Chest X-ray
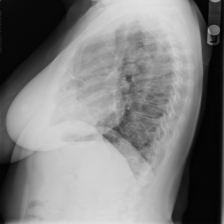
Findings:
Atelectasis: negative
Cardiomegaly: negative
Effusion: negative
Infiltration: negative
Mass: negative
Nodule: negative
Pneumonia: negative
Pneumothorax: negative
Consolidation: negative
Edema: negative
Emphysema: negative
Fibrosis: negative
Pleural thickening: negative
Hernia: negative